Question: I want to do a custom menu with asp.net repeater. I'm getting my data 'SiteMap.RootNode.ChildNodes' and it's childnodes.
asp.net :
'''
<asp:Repeater runat="server" ID="rep1" OnItemDataBound="rpt1_ItemDataBound">
<HeaderTemplate>
<ul>
</HeaderTemplate>
<ItemTemplate>
<li class="links">
<asp:HyperLink ID="HyperLink1" runat="server" NavigateUrl='<%# Eval("Url") %>' Text='<%# Eval("Title") %>'></asp:HyperLink>
</li>
<%--<asp:Repeater ID="rep2" runat="server">
</asp:Repeater>--%>
</ItemTemplate>
<FooterTemplate>
</ul>
</FooterTemplate>
</asp:Repeater>
'''
C#
'''
protected void Page_Load(object sender, EventArgs e)
{
rep1.DataSource = SiteMap.RootNode.ChildNodes;
rep1.DataBind();
}
protected void rpt1_ItemDataBound(object sender, RepeaterItemEventArgs e)
{
}
'''
How to do this? Please help me.
edit :
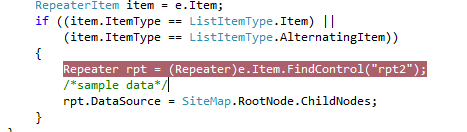
Answer: If you have only two hierarchy levels, you are halfway there: use the 'ItemDataBound' event to set the DataSource for the inner repeater: '((Repeater)FindControl('rep2')).DataSource = <proper data>;'
If you have multiple/unknown hierarchy levels, the only way would be creating them all from code behind. You could use a Panel as a container, create the repeaters dinamically and add the parent one to the panel, like: 'Panel1.Controls.Add(rep1);'